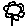
Label: flower